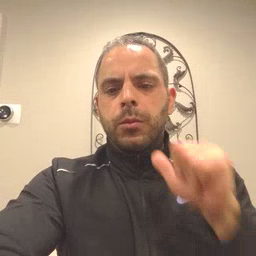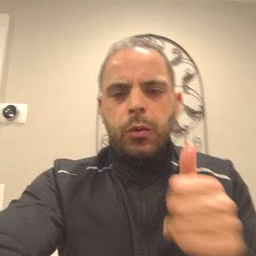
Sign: tomorrow